Field crop: maize
Growth stage: 1
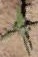
Species: atriplex